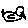
Label: bird